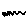
Label: zigzag